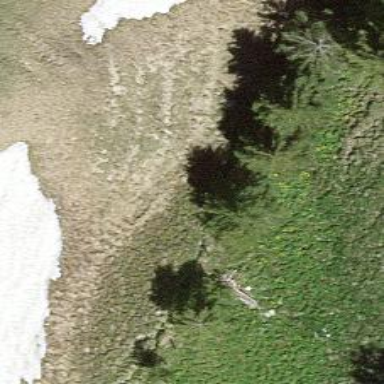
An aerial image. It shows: Needle-leaved tree in nature.